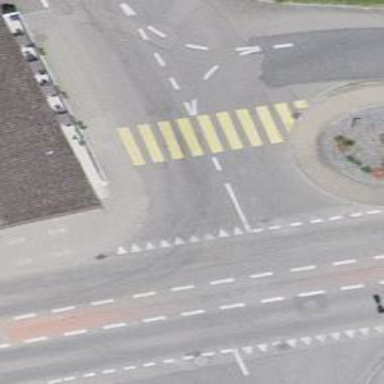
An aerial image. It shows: Zebra crossing on the road.